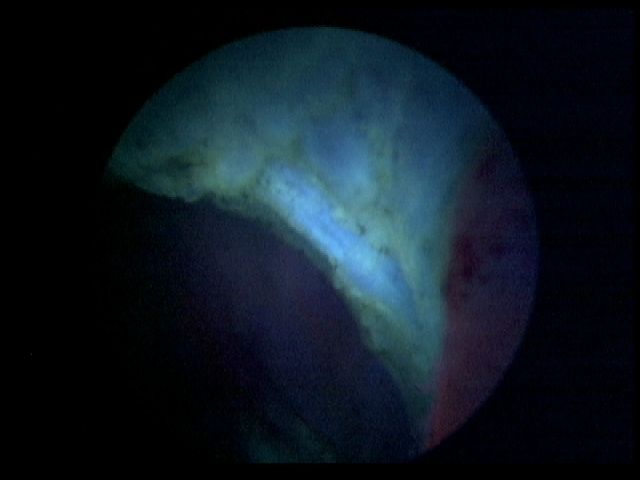
Modality: BLC
Class: Anatomical landmarks
Subclass: ResectionBed
Lesion: L1
Stage: Ta
Morphology: Non-papillary
Bladder cancer association: No